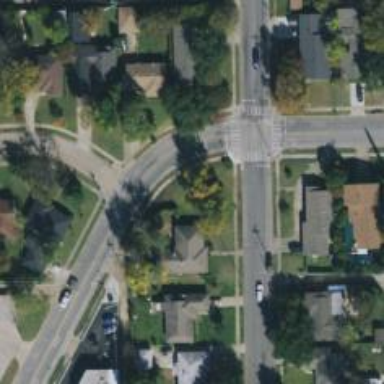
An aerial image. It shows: Footway crossing.